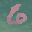
Label: 6